Field crop: maize
Growth stage: 2
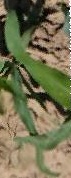
Species: maize